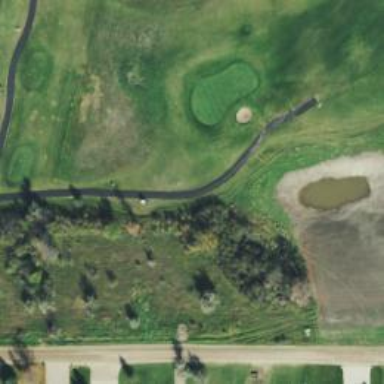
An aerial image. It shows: Footway that serves as golf path.